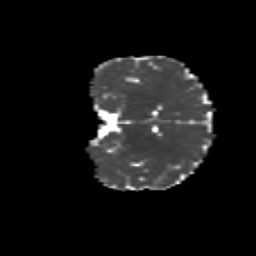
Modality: MD
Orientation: coronal
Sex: female
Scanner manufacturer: siemens
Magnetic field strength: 3 T
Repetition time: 5 s
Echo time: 0.071 s